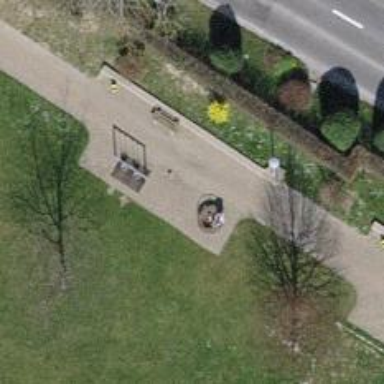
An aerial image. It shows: Playground featuring roundabout.